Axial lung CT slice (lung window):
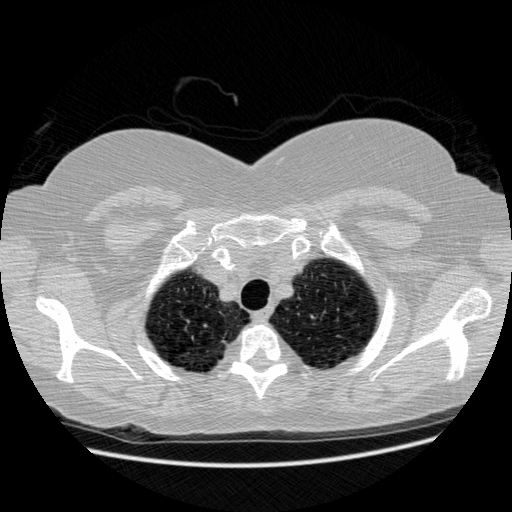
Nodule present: no